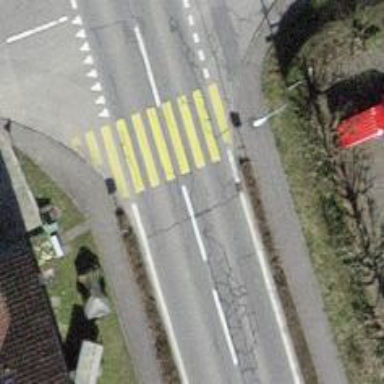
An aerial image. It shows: Zebra crossing on the road.